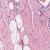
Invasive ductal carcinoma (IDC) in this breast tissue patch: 0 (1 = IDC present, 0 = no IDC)